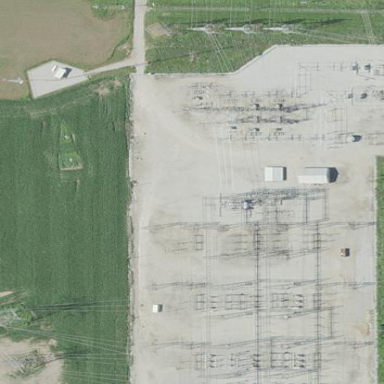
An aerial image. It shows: Outdoor power substation surrounded by fence. This substation operates at the transmission level.